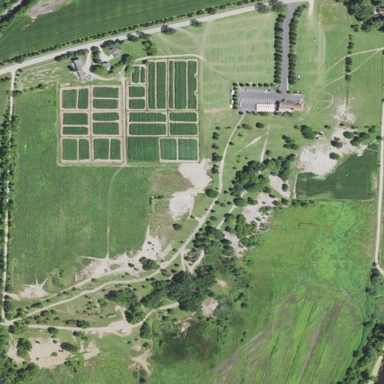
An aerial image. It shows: Sports centre dedicated to shooting sports. It includes facilities for rifle shooting and sporting clay shooting.